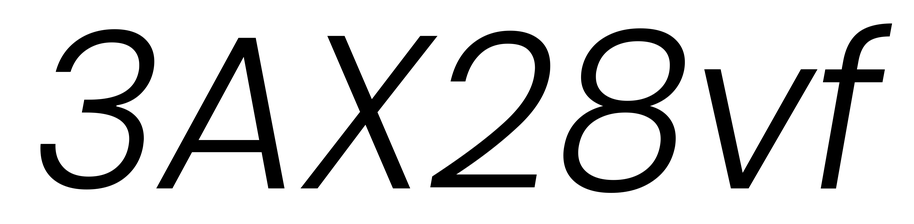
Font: Poppins-LightItalic